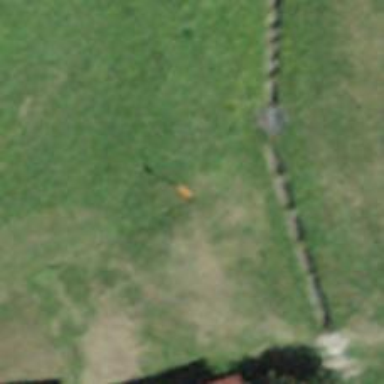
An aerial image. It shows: View of pole with roofed pipeline marker.